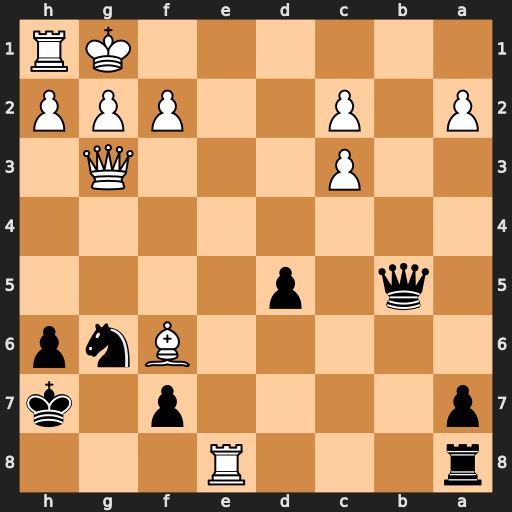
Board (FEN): r3R3/p4p1k/5Bnp/1q1p4/8/2P3Q1/P1P2PPP/6KR
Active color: b
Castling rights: -
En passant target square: -
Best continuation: Qb1+ Re1 Qxe1#